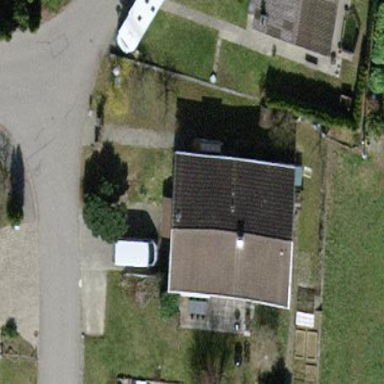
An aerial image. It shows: Detached building with gabled roof.